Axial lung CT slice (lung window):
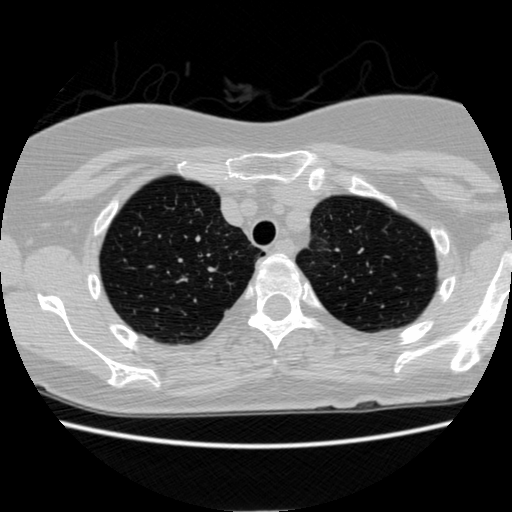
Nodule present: no